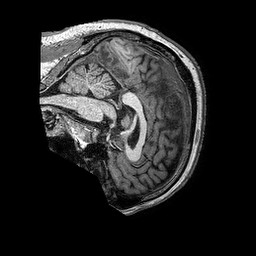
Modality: T1w
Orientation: sagittal
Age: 66
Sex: male
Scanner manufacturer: philips
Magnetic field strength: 3 T
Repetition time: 0.006652 s
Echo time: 0.002978 s